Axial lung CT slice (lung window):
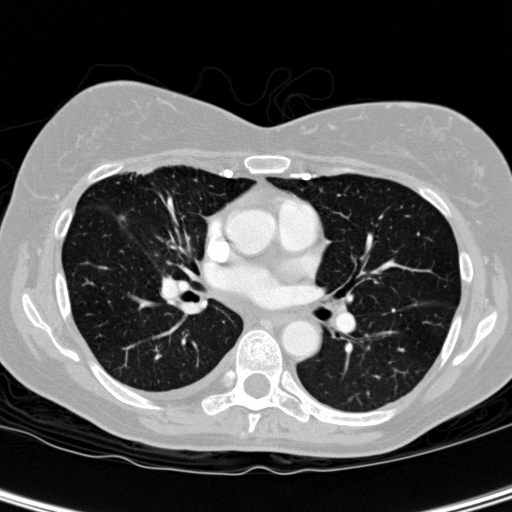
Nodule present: no